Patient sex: M
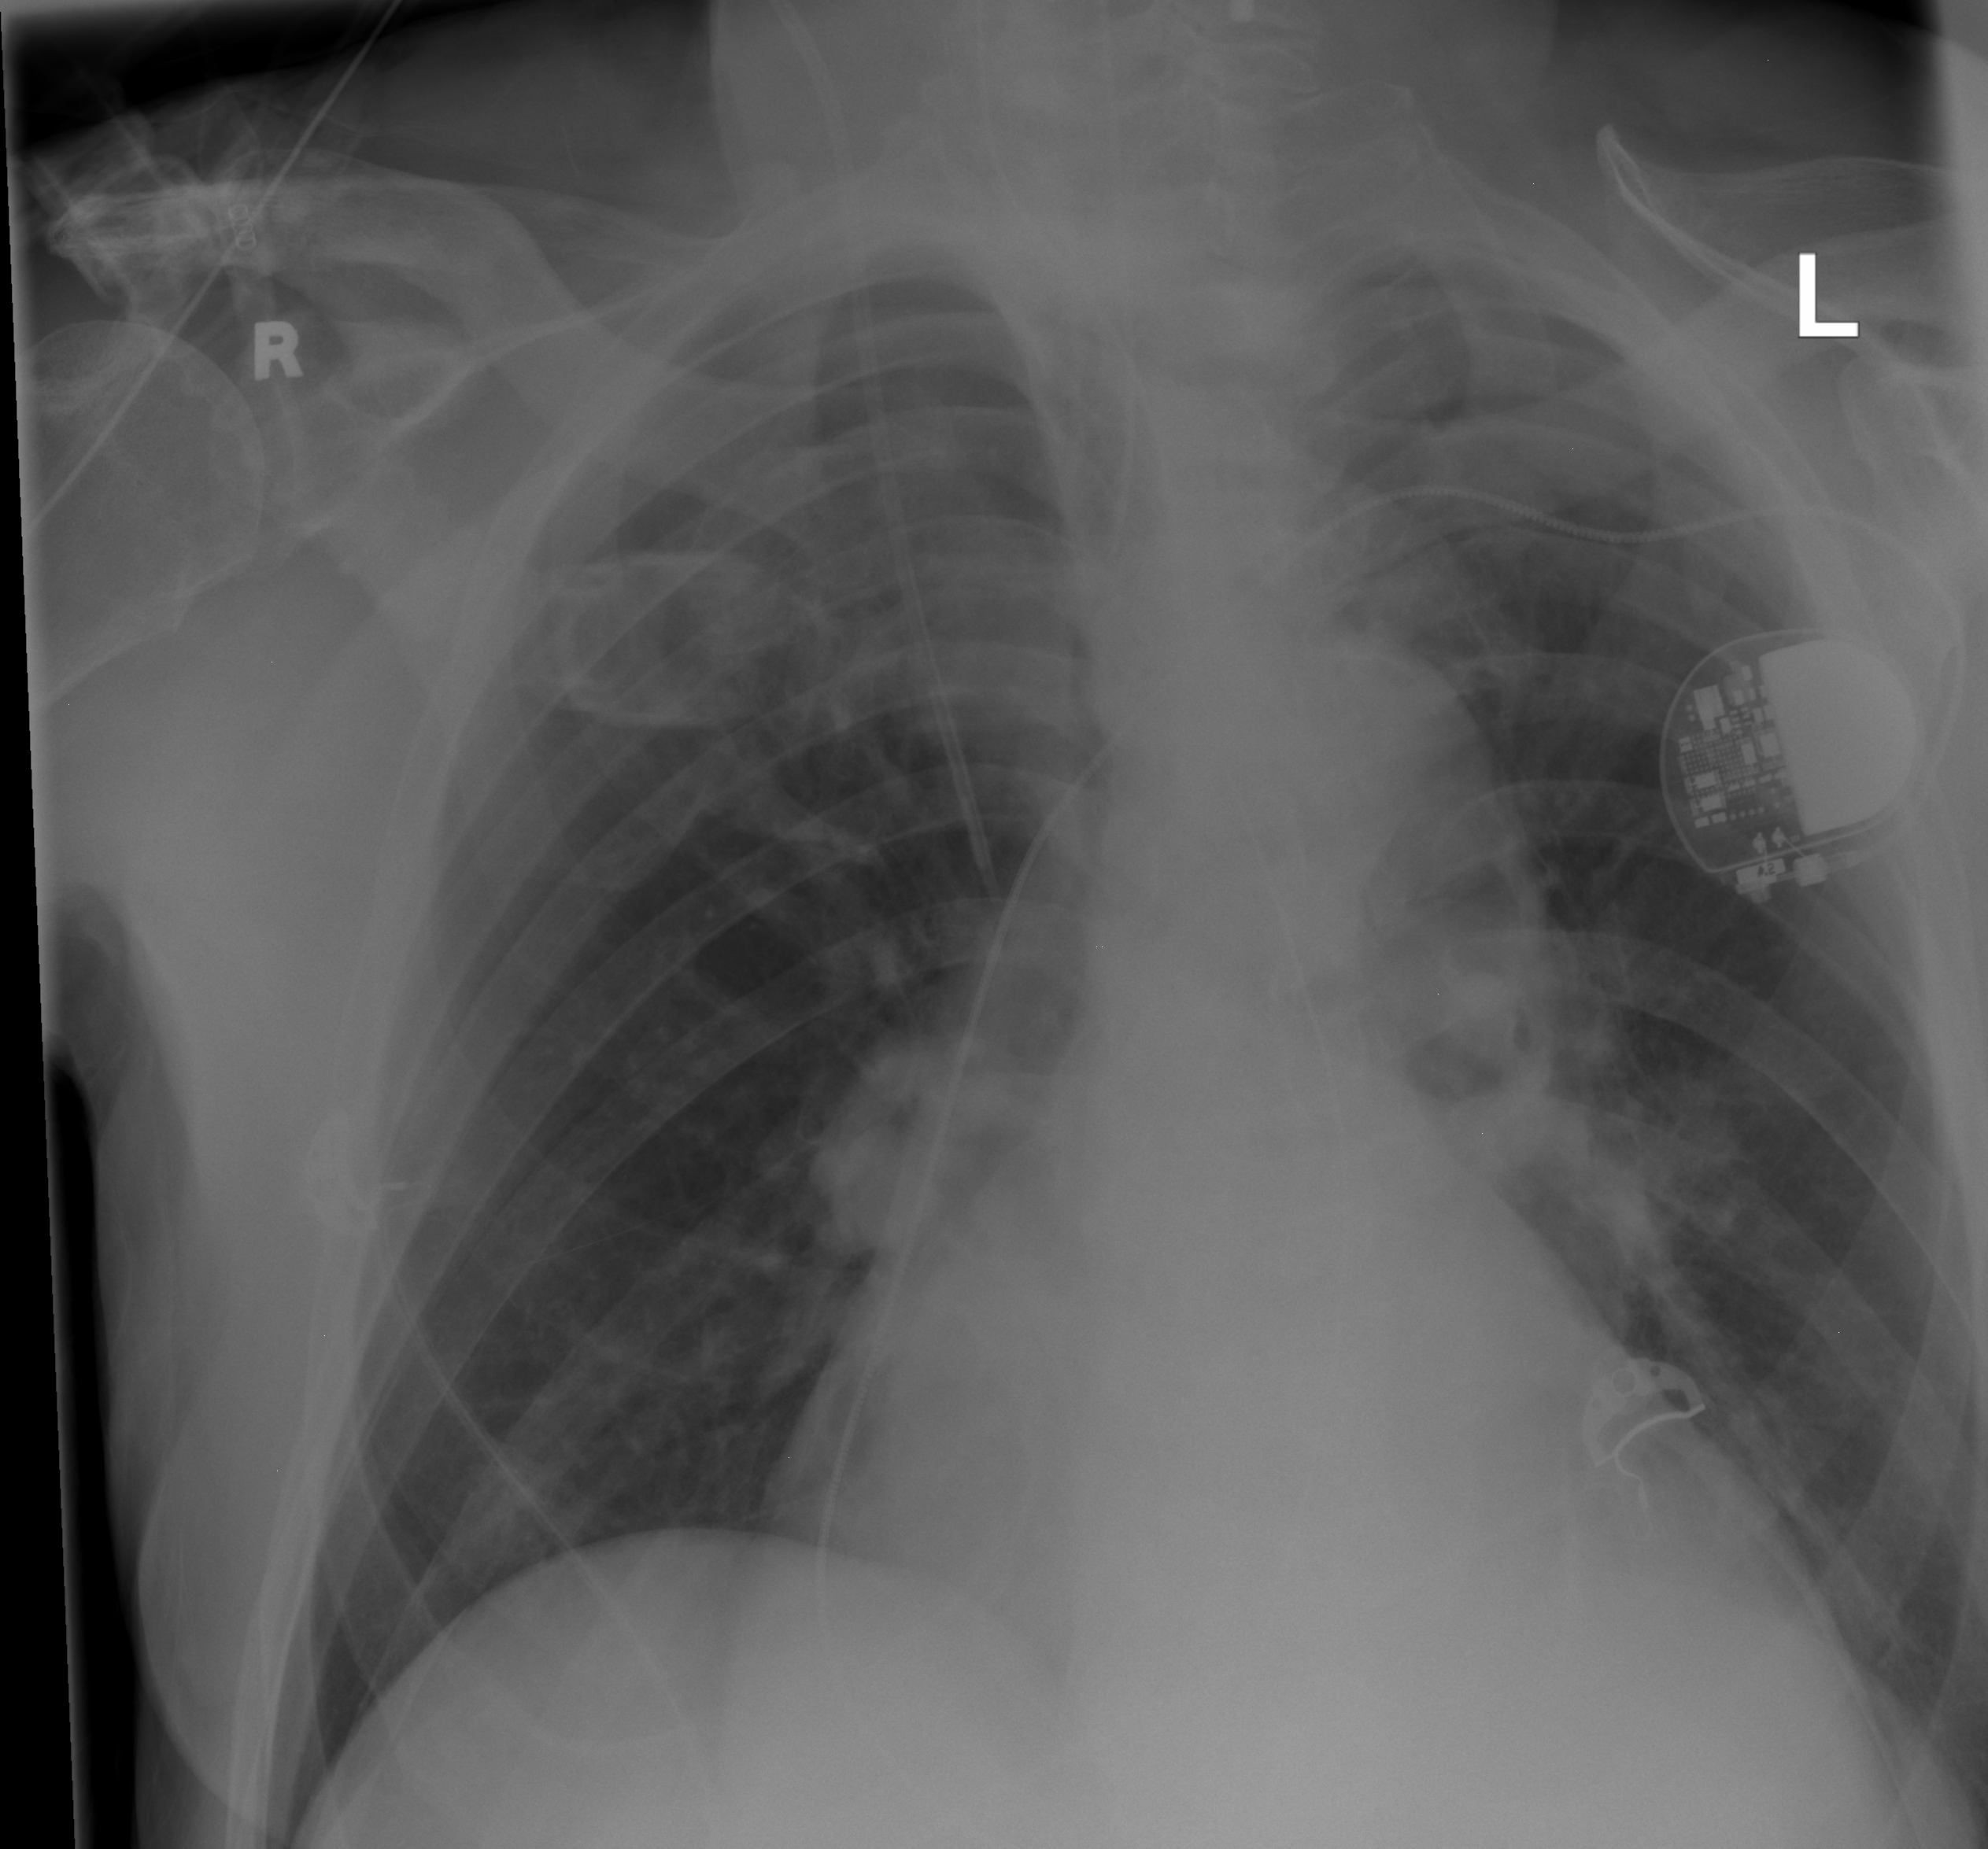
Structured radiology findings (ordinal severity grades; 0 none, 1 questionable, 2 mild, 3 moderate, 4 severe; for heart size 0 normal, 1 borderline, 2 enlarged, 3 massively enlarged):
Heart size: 3
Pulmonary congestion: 0
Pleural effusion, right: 0
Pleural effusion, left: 0
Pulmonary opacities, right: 0
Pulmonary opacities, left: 0
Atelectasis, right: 2
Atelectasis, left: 0